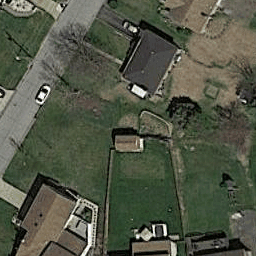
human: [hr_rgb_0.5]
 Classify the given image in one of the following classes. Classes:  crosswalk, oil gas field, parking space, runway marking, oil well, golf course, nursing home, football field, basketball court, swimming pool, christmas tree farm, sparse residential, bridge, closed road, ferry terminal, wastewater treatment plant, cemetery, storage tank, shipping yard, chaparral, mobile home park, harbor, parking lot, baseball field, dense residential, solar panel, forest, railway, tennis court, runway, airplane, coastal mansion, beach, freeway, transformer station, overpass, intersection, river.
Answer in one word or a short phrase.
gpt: sparse residential